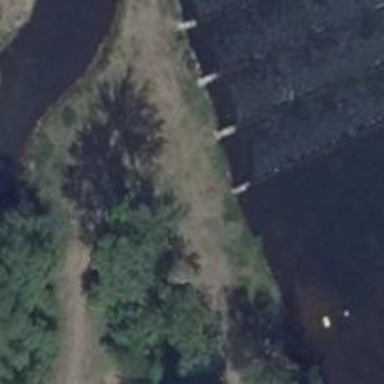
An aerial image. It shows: Weir in waterway.